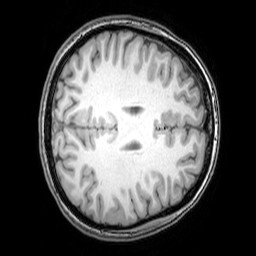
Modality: T1w
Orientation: axial
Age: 23
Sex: female
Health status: healthy
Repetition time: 0.081 s
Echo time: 0.037 s